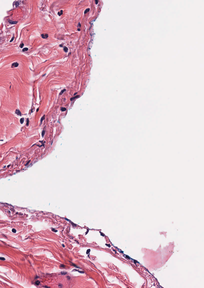
Tumor epithelial tissue: no
Tumor-associated stroma tissue: yes
Normal tissue: no